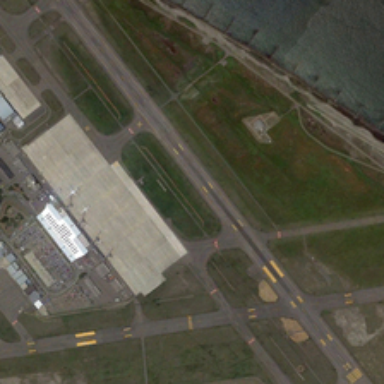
Several planes are in an airport near an ocean .